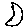
Label: moon